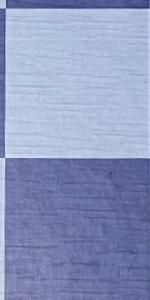
Label: Empty